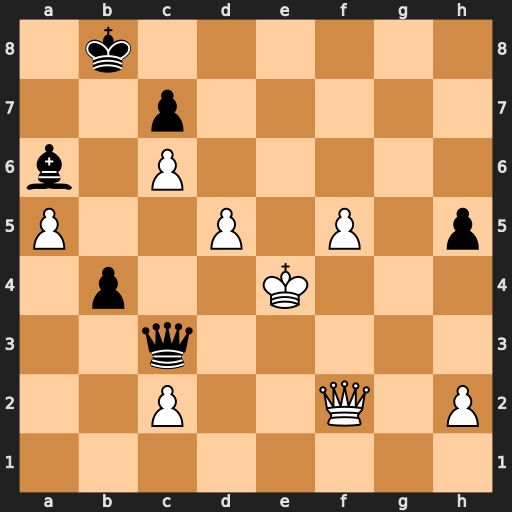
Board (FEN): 1k6/2p5/b1P5/P2P1P1p/1p2K3/2q5/2P2Q1P/8
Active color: w
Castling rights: -
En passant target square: -
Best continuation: f6 Qc4+ Ke5